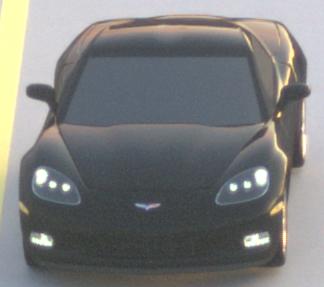
Make: Chevrolet
Model: Corvette Coupé
Detailed model: Corvette (C6) Coupé
Model produced from: 2005/02
Model produced until: 2008/03
Doors: 3
Color: black
Road condition: dry road
Daytime: dawn
Contrast: medium contrast